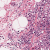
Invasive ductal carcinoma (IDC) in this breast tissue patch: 1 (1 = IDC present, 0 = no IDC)